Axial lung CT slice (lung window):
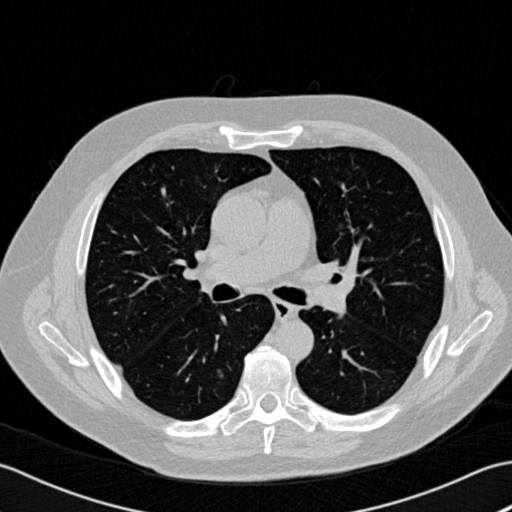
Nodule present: yes
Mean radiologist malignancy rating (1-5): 3.25